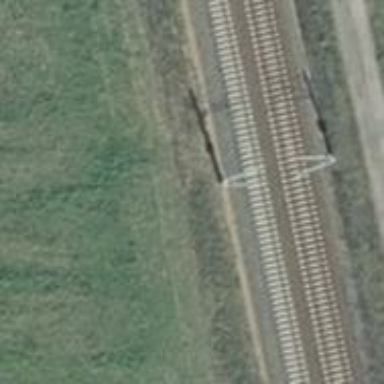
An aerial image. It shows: Railway milestone with catenary mast.